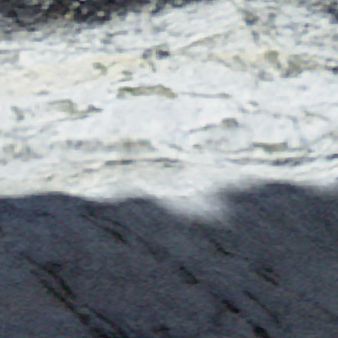
Label: other